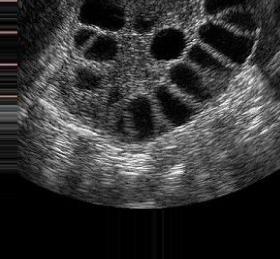
Label: infected